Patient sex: F
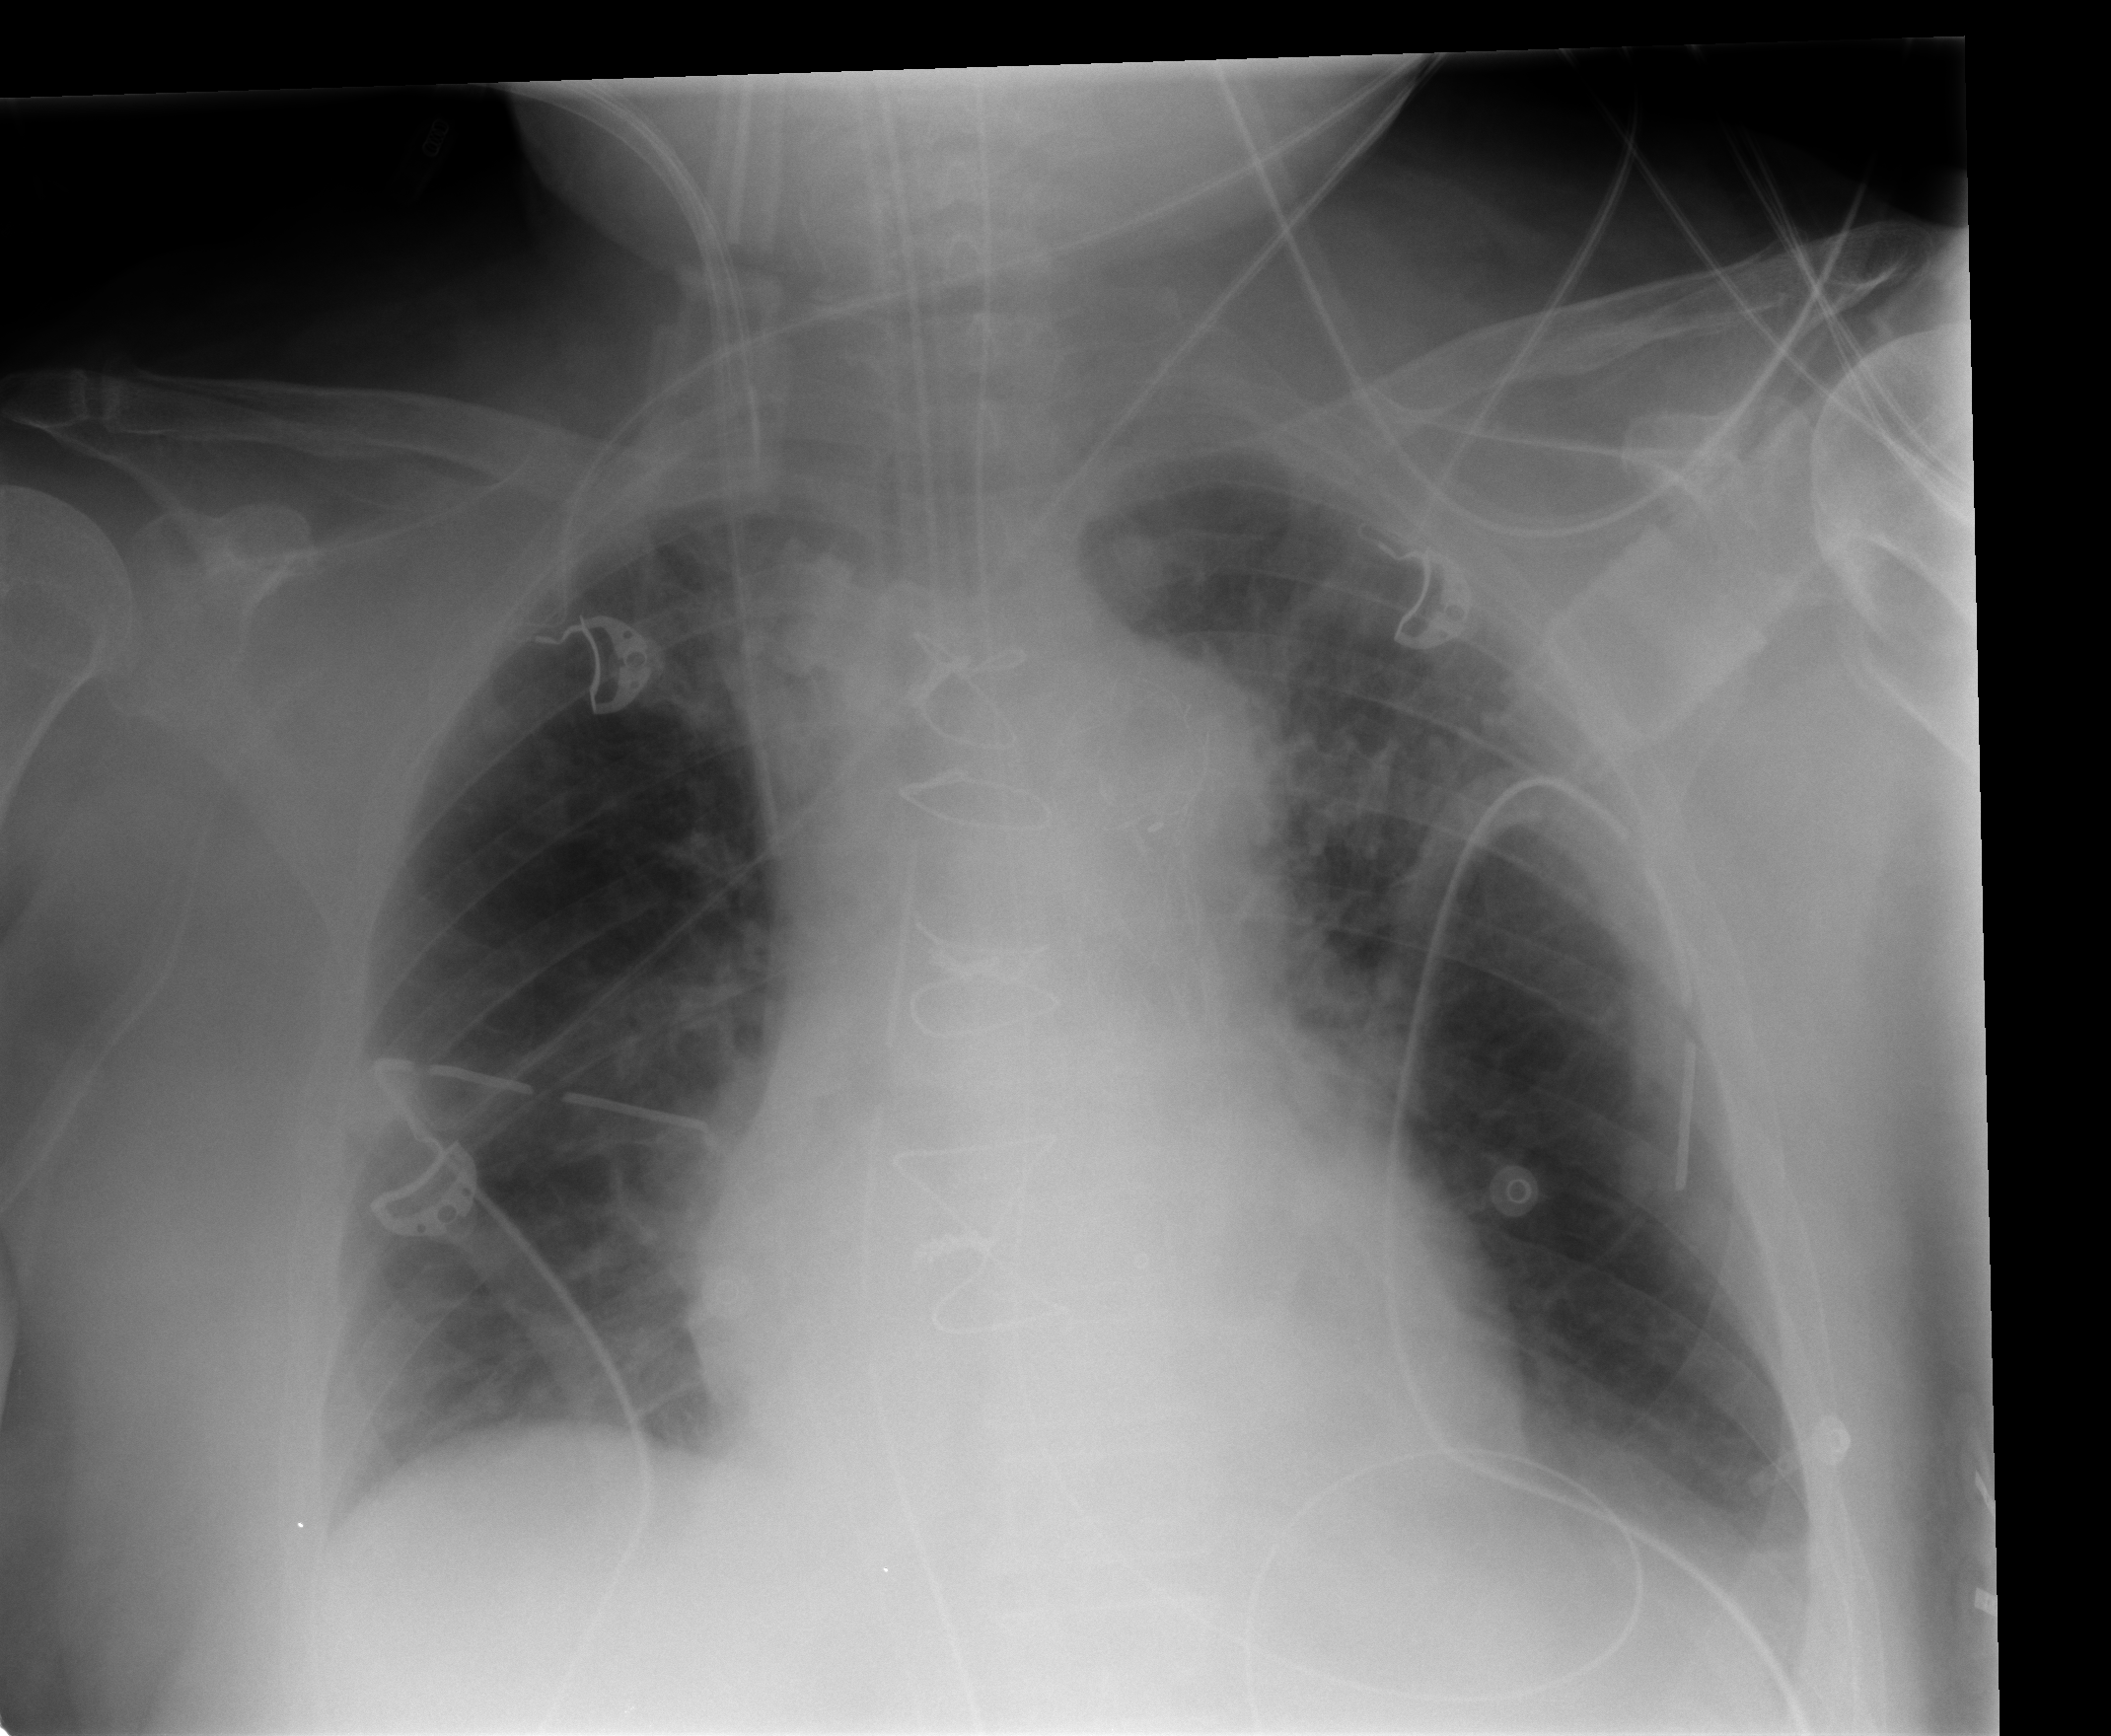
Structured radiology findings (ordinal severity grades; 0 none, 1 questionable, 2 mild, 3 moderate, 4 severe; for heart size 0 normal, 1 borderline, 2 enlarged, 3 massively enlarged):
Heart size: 0
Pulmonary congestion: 1
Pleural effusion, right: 0
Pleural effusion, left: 1
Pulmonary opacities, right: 1
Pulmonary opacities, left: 0
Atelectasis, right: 2
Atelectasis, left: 2